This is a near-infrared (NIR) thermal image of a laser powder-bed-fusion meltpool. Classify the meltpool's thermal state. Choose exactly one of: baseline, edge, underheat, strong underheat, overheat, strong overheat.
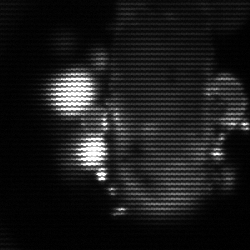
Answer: strong underheat